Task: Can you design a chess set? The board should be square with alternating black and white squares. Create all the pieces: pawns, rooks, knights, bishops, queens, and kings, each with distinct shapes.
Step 4749:
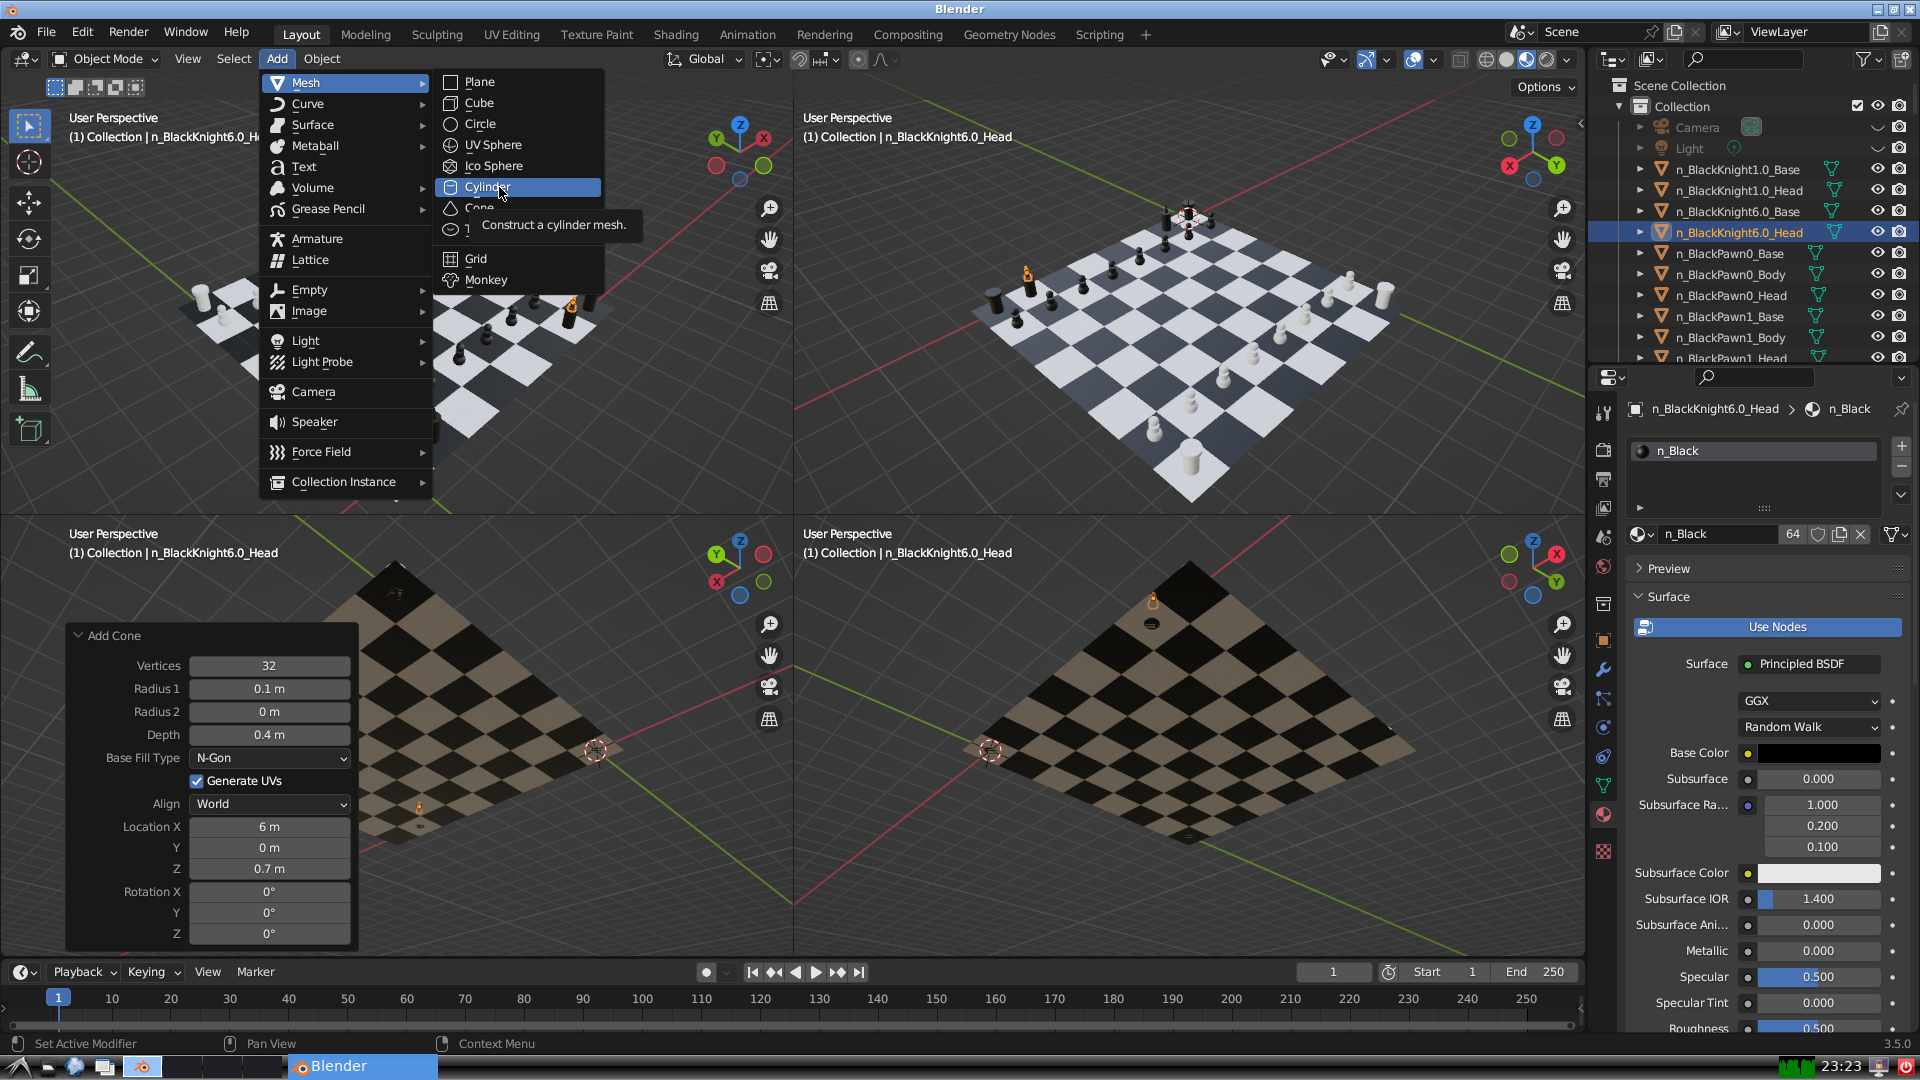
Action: click: no